Field crop: maize
Growth stage: 1
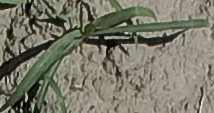
Species: sorghum